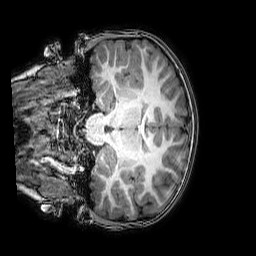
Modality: T1w
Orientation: coronal
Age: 6
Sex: male
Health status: healthy